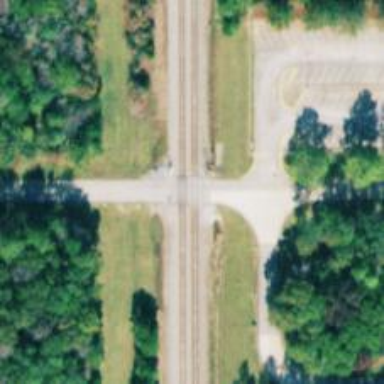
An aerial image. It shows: Railway siding for service.